Interaction volume radius: 5 \u00c5
Interaction volume height: 30 \u00c5
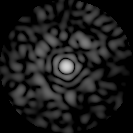
Disorder parameter: 0.826